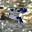
Label: 5